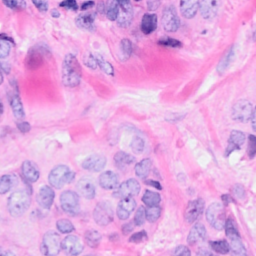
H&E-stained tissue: Breast